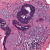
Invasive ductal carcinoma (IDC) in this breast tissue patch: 0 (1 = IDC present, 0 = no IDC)